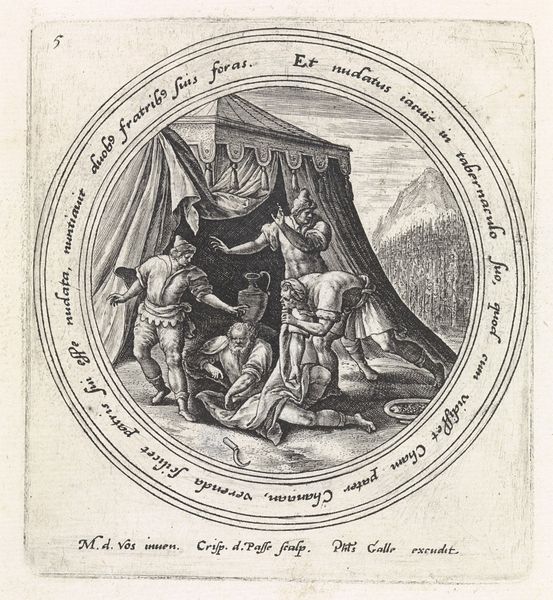
Titel: Dronkenschap van Noach
Künstler: Crispijn van de (I) Passe
Standort: Amsterdam
Institution: Rijksmuseum
Schlagwörter: men, sad, man, death, gravure, dead, montagne, war, tent, jeune, forêt, plat, hommes, round, pitcher, circulaire, rond, kill, bodies, tente, text, barbu, tondo, spirit, logo, fench, forete, serpe, water jug, hoi